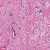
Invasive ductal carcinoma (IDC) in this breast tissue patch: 0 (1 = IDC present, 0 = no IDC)